Question: I am using <URL>
How do I rename download button tooltip in corner of top-right(written in Chinese language)
I can't find in echart option.

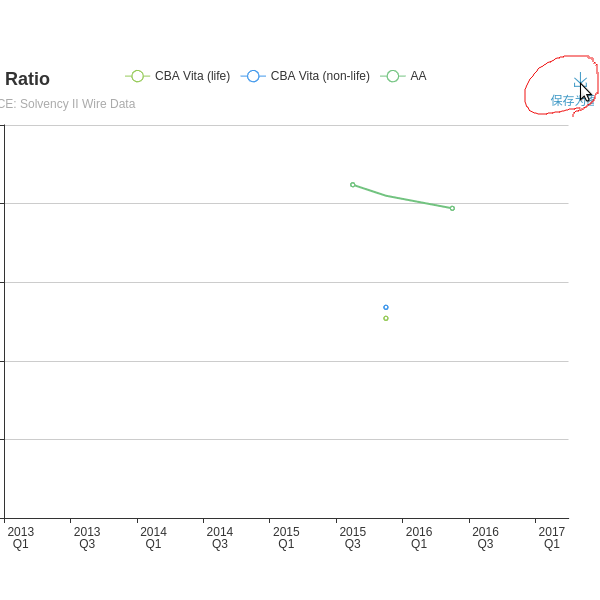
Answer: You can use the 'title' to rename the tooltip, for example:
'''
toolbox: {
show: true,
feature: {
downloadTable: {
show: true,
// Show the title when mouse focus
title: 'Save As picture',
// Icon path
icon: '/static/img/download-icon.png',
option: {}
}
}
}
'''